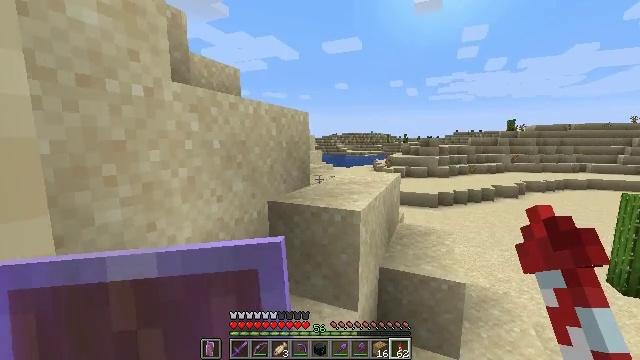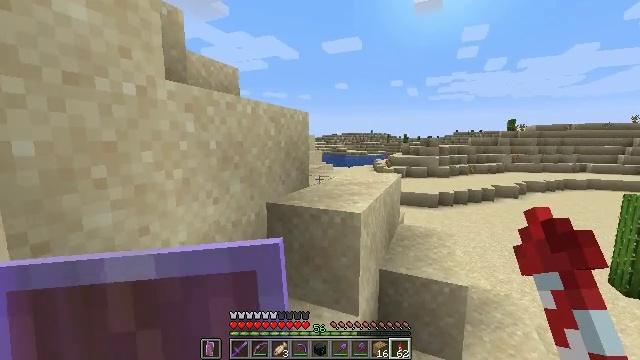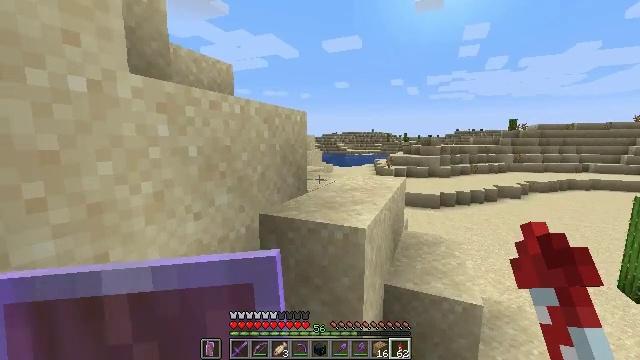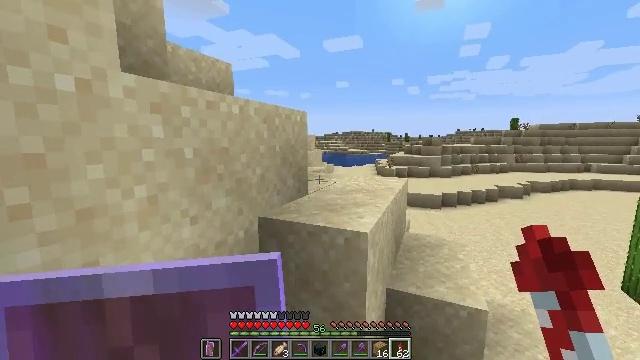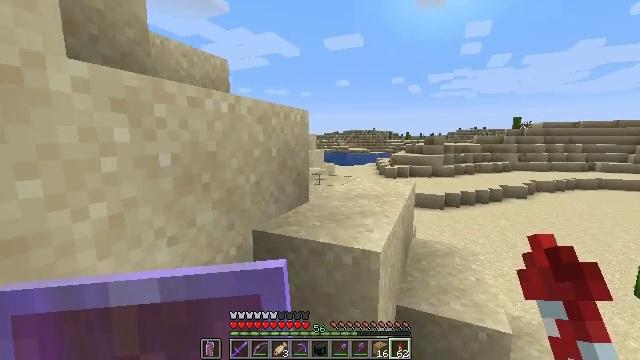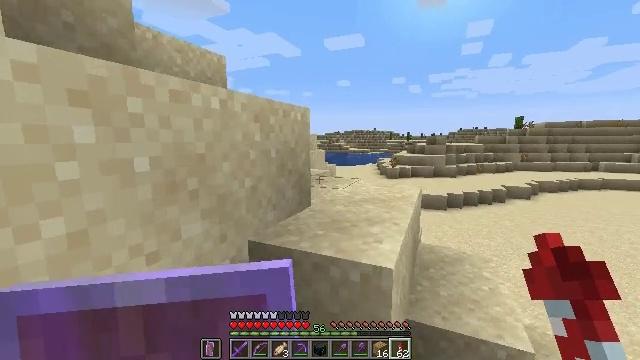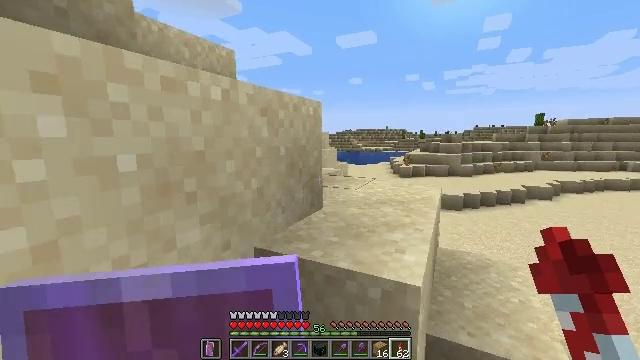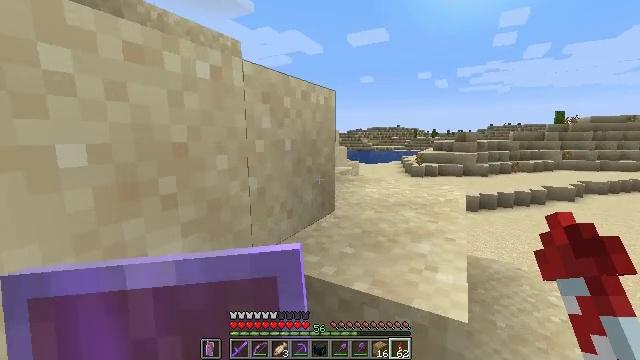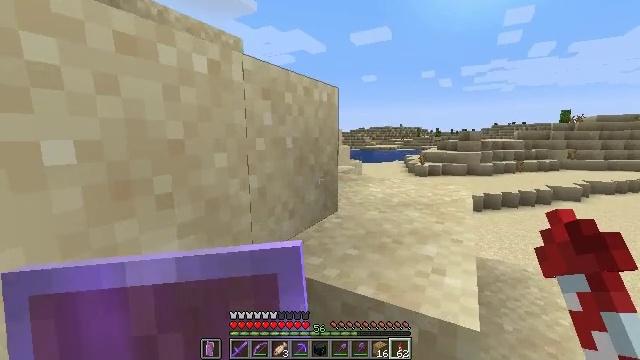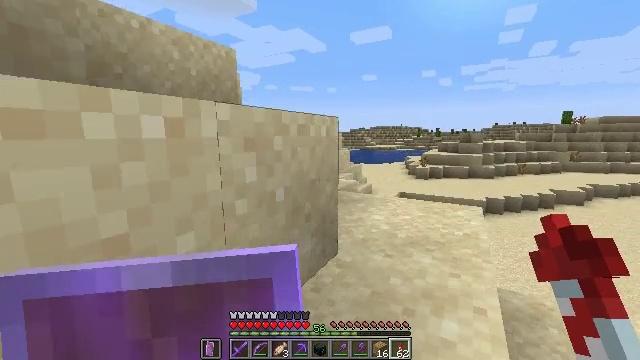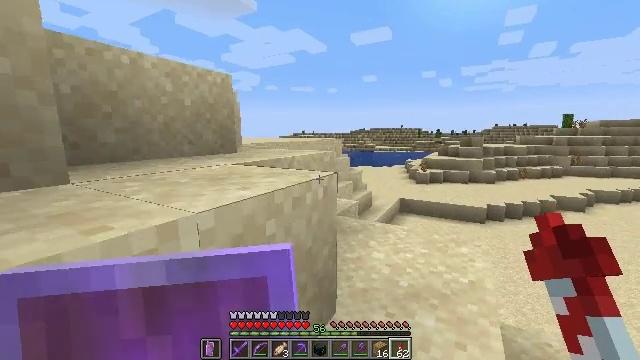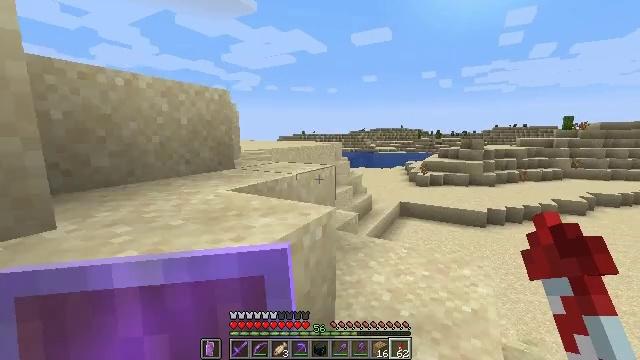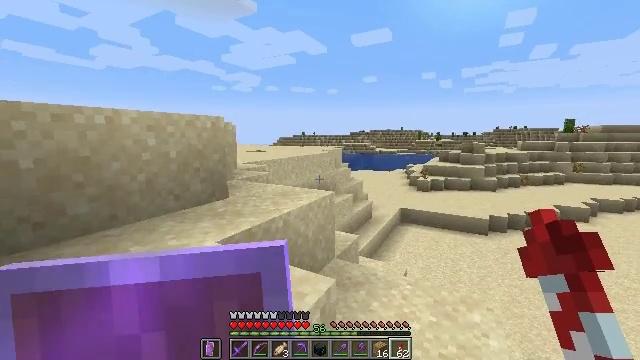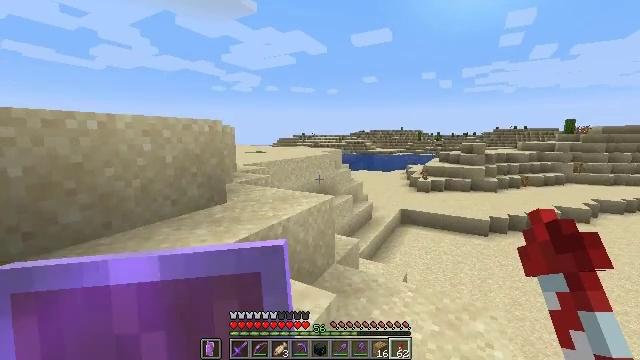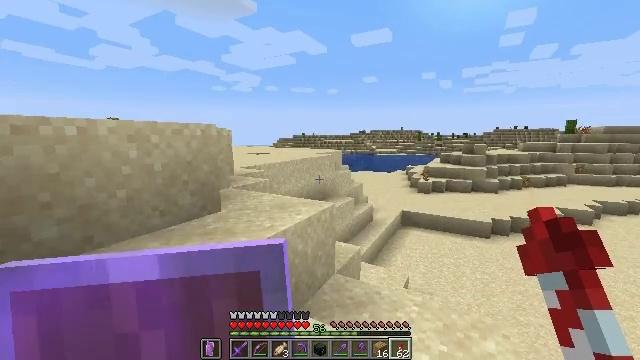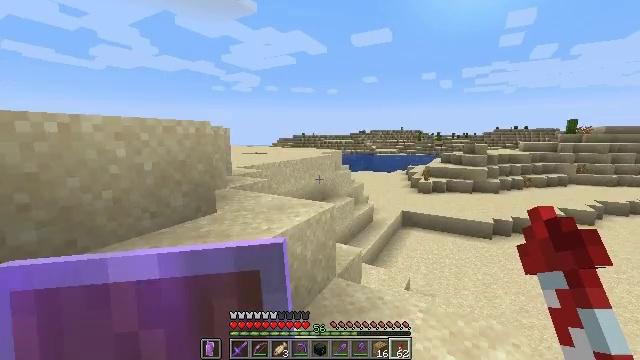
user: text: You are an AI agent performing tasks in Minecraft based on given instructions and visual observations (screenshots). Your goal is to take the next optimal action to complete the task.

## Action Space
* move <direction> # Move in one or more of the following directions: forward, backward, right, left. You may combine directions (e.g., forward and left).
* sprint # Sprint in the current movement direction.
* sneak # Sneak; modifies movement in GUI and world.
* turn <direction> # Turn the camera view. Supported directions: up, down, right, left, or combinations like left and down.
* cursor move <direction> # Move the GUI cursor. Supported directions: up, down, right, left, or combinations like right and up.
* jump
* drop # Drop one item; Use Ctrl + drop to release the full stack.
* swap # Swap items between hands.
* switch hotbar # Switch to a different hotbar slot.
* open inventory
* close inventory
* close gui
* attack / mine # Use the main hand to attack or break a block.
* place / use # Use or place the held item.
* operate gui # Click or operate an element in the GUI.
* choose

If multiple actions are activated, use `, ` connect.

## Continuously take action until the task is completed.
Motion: motion action
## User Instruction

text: Shovel up some gravel.
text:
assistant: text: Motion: move forward
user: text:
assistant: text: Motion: move forward
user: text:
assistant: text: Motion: move forward
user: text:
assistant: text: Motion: move forward
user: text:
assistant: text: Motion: move forward
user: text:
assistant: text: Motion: move forward, turn left
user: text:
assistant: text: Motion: move forward, turn left
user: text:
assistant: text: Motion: move forward
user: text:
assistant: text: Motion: move forward, jump
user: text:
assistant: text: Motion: move forward, jump
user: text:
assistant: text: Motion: move forward, jump
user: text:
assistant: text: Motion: move forward, jump
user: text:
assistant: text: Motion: move forward, jump
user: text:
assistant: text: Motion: move forward
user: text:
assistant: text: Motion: move forward
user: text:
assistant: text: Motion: move forward
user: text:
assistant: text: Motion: move forward
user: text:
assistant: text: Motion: move forward, turn left
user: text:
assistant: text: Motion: move forward, turn left and up
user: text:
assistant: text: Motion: move forward, turn left and up, jump
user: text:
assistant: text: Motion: move forward, jump
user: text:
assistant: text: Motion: move forward, jump
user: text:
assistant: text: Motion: move forward, turn left, jump
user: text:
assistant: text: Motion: move forward, turn left
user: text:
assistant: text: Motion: move forward, turn left
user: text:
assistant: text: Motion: move forward, turn left
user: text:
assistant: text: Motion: move forward
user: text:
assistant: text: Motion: move forward, turn left
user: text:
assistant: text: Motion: move forward, turn left
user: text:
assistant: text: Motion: move forward, turn left